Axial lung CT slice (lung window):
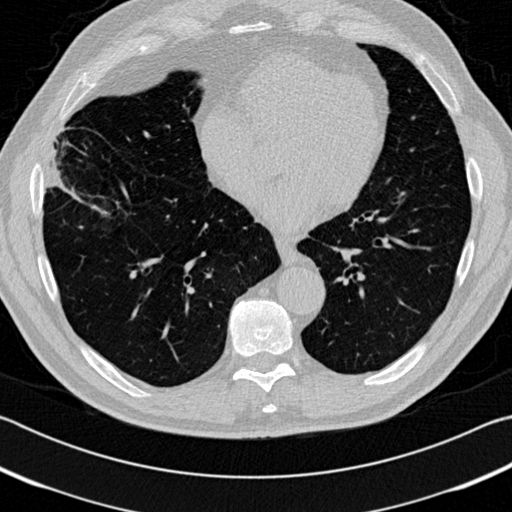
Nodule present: no